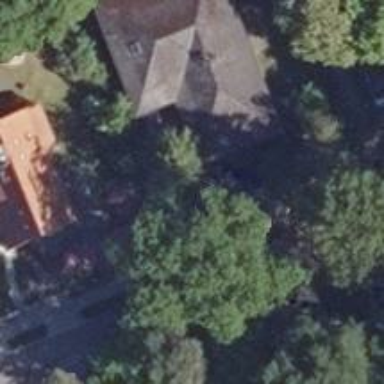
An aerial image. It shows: View of roof with edges.